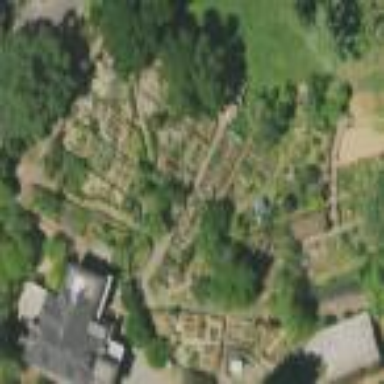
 leisure land intended for communal use."